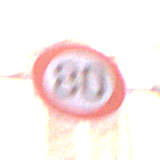
Verkehrszeichen: Geschwindigkeit80
Umgebung: Outdoor, Urban
Tageszeit: MorningAfternoon
Wetter: PartlyCloudy
Licht: Natural
Jahreszeit: NotSpecified
Kontrast: LowContrast